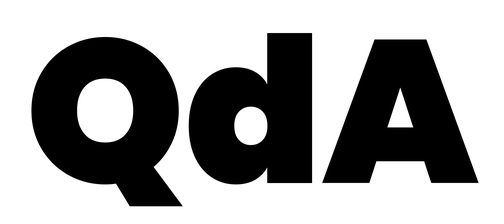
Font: Poppins-Black